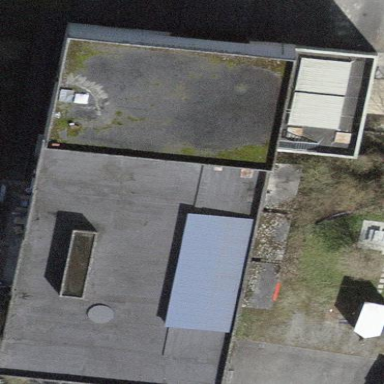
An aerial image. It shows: Industrial building.